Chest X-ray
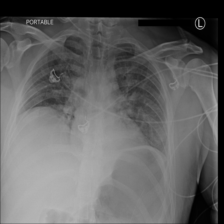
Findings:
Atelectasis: negative
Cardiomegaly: negative
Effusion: negative
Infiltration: negative
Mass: negative
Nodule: negative
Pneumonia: negative
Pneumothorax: negative
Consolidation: negative
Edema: negative
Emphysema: negative
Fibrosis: negative
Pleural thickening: negative
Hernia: negative